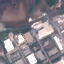
Label: Industrial